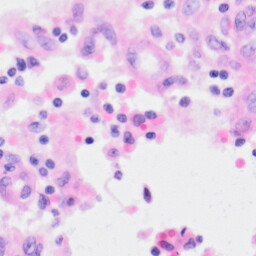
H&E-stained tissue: Kidney